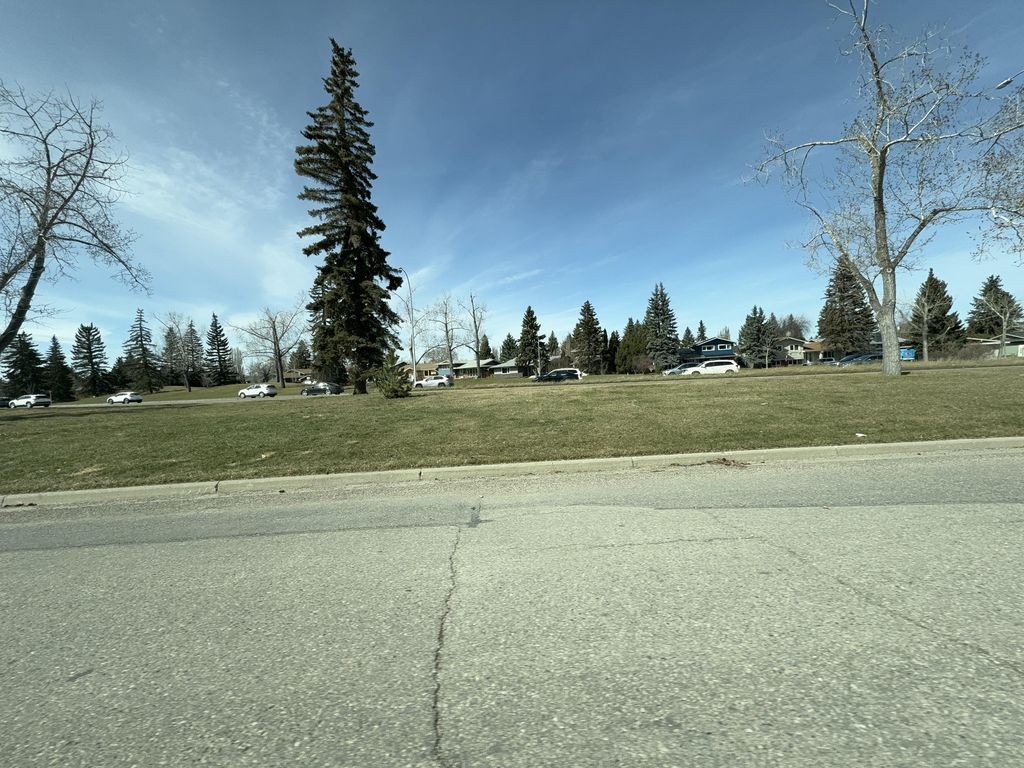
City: calgary